Field crop: maize
Growth stage: 1
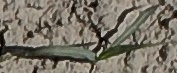
Species: sorghum